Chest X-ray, PA view. Patient: 34 years old, sex M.
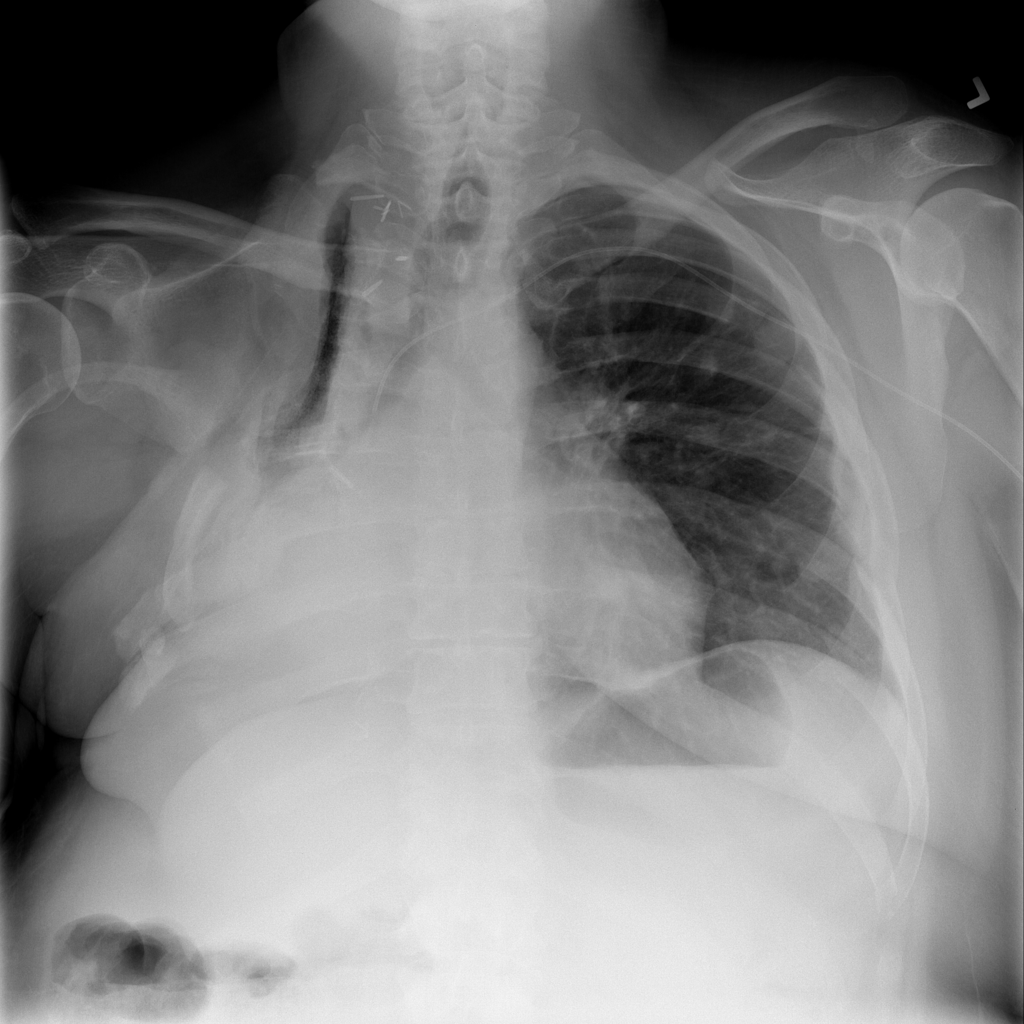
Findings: Nodule